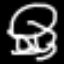
Label: frog